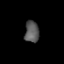
Tissue: prostate
Cell type: Myeloid cells
Senescence score: 0.2836
Nuclear area (px): 304
Mean DAPI intensity: 87.651